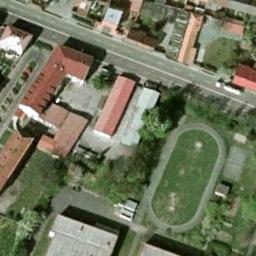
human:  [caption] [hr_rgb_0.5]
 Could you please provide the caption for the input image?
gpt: There is a road beside the track and field .

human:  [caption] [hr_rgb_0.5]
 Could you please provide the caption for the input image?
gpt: A track and field is built in the middle of a residential area, Surrounded by a lot of vegetation .

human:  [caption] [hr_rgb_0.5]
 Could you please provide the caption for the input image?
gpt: The ground track field is surrounded by lots of buildings .

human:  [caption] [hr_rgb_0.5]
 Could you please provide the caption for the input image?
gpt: There are many buildings next to the ground track field .

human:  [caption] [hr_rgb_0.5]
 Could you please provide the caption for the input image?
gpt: There are some brown buildings beside the ground track field .